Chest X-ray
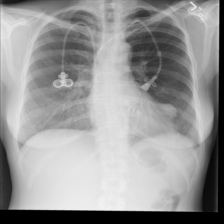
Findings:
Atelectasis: negative
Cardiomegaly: negative
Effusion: negative
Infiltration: negative
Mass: positive
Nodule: negative
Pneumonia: negative
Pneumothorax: negative
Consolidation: negative
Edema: negative
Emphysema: negative
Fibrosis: negative
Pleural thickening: negative
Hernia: negative